Question: Every time I test out my app on the emulator. "An error occurred with AppName. Please try again later." I have enabled internet access in the manifest .XML.
This is what I have so far:
'''
package com.xxxxxx;
import android.app.Activity;
import android.content.Intent;
import android.os.Bundle;
import android.util.Log;
import android.widget.TextView;
import com.facebook.android.DialogError;
import com.facebook.android.Facebook;
import com.facebook.android.Facebook.DialogListener;
import com.facebook.android.FacebookError;
import com.facebook.android.Util;
public class LunchtimeActivity extends Activity {
Facebook facebook = new Facebook("xxxxxxxxxxxxxx");
@Override
public void onCreate(Bundle savedInstanceState) {
super.onCreate(savedInstanceState);
//setContentView(R.layout.main);
facebook.authorize(this, new String [] {"user_location", "friend_location", "user_events", "friends_events"}, new DialogListener() {
@Override
public void onComplete(Bundle values) {}
@Override
public void onFacebookError(FacebookError error) {}
@Override
public void onError(DialogError e) {}
@Override
public void onCancel() {}
});
Bundle parameters = new Bundle();
parameters.putString( "fields", "id,name" );
try {
String response = facebook.request( "me/friends", parameters );
JSONObject json = Util.parseJson( response );
JSONArray data = json.getJSONArray( "data" );
for ( int i = 0; i < data.length(); i++ )
{
JSONObject friend = data.getJSONObject( i );
String id = friend.getString( "id" );
String name = friend.getString( "name" );
Log.v("JSON", id);
Log.v("JSON", name);
}
}
catch (Exception e) {}
catch (FacebookError f) {}
TextView tv = new TextView(this);
tv.setText("Hello, Android");
setContentView(tv);
}
@Override
public void onActivityResult(int requestCode, int resultCode, Intent data) {
super.onActivityResult(requestCode, resultCode, data);
facebook.authorizeCallback(requestCode, resultCode, data);
}
}
'''

Logcat output:
'''
...
05-01 02:21:01.601: DEBUG/Facebook-WebView(234): Webview loading URL: fbconnect://success/?error=invalid_scope&error_description=Unsupported+scope%3A+%27friend_location...
'''
Eclipse console output:
'''
[2011-05-01 02:18:57 - Lunchtime_1.0] ------------------------------
[2011-05-01 02:18:57 - Lunchtime_1.0] Android Launch!
[2011-05-01 02:18:57 - Lunchtime_1.0] adb is running normally.
[2011-05-01 02:18:57 - Lunchtime_1.0] Performing com.lunch.LunchtimeActivity activity launch
[2011-05-01 02:18:57 - Lunchtime_1.0] Automatic Target Mode: Preferred AVD 'Now' is not available. Launching new emulator.
[2011-05-01 02:18:57 - Lunchtime_1.0] Launching a new emulator with Virtual Device 'Now'
[2011-05-01 02:19:03 - Emulator] 2011-05-01 02:19:03.471 emulator[3575:903] Warning once: This application, or a library it uses, is using NSQuickDrawView, which has been deprecated. Apps should cease use of QuickDraw and move to Quartz.
[2011-05-01 02:19:03 - Lunchtime_1.0] New emulator found: emulator-5554
[2011-05-01 02:19:03 - Lunchtime_1.0] Waiting for HOME ('android.process.acore') to be launched...
[2011-05-01 02:20:20 - Lunchtime_1.0] WARNING: Application does not specify an API level requirement!
[2011-05-01 02:20:20 - Lunchtime_1.0] Device API version is 7 (Android 2.1-update1)
[2011-05-01 02:20:20 - Lunchtime_1.0] HOME is up on device 'emulator-5554'
[2011-05-01 02:20:20 - Lunchtime_1.0] Uploading Lunchtime_1.0.apk onto device 'emulator-5554'
[2011-05-01 02:20:20 - Lunchtime_1.0] Installing Lunchtime_1.0.apk...
[2011-05-01 02:20:39 - Lunchtime_1.0] Success!
[2011-05-01 02:20:39 - Lunchtime_1.0] Starting activity com.lunch.LunchtimeActivity on device emulator-5554
[2011-05-01 02:20:43 - Lunchtime_1.0] ActivityManager: Starting: Intent { act=android.intent.action.MAIN cat=[android.intent.category.LAUNCHER] cmp=com.lunch/.LunchtimeActivity }
'''
I'm literally just using the Facebook SDK provided by Facebook itself for Android and I can't make it work. Any ideas?
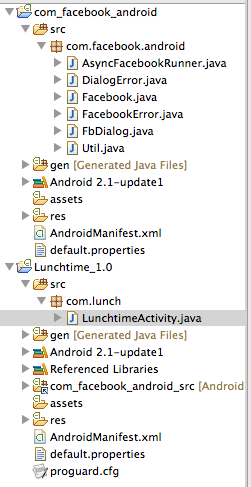
Answer: You're using 'friend_location' instead of 'friends_location'
Check the last lines of the logcat:
> 05-01 02:21:01.601: DEBUG/Facebook-WebView(234): Webview loading URL: fbconnect://success/?error=invalid_scope&error_description=Unsupported+scope%3A+%27friend_location...
BTW, it is a good idea to add at least some log output to 'public void onFacebookError(FacebookError error) {}' and 'catch (Exception e) {} catch (FacebookError f) {}'. It will save you (and us) a lot of time :)